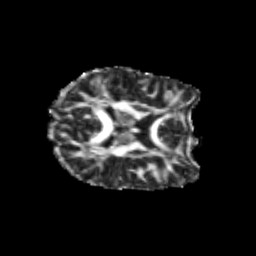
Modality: FA
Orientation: axial
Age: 18
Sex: female
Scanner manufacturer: siemens
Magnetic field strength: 3 T
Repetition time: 3.5 s
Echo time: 0.113 s